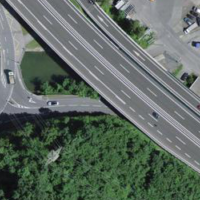
EUNIS habitat code: 57
Species observed at this site:
Unio crassus